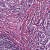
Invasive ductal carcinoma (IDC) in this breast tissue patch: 1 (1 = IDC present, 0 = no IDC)